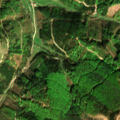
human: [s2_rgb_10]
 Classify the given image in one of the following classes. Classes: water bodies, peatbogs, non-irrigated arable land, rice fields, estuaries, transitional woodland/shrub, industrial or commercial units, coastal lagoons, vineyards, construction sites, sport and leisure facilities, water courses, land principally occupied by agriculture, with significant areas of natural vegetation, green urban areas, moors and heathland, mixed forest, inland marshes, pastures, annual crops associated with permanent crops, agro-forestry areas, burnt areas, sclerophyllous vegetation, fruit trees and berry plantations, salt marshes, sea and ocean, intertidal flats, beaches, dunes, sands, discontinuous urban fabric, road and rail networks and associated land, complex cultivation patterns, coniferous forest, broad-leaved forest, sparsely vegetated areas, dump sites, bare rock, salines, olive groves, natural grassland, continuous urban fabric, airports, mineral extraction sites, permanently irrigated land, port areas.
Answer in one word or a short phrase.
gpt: pastures, broad-leaved forest, mixed forest, transitional woodland/shrub